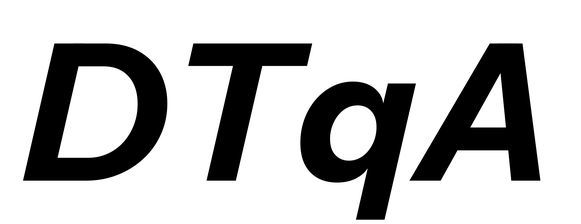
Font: InstrumentSans-Italic_Bold_Italic